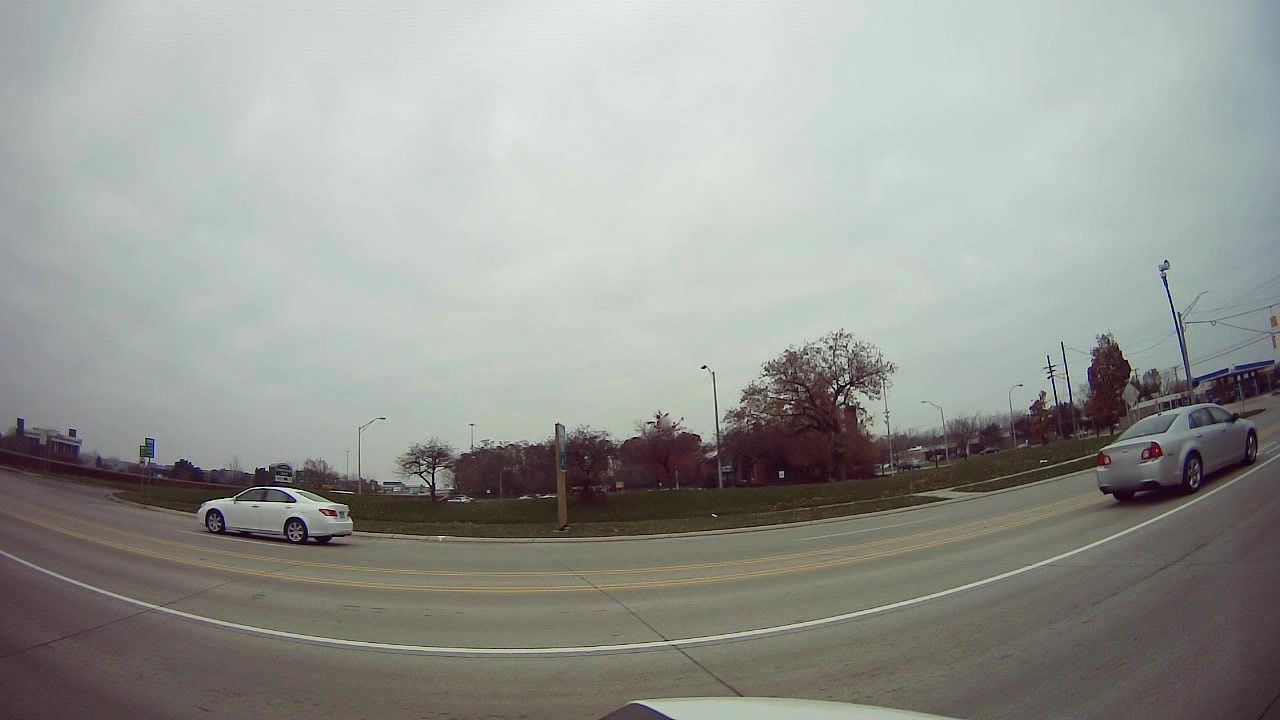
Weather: cloudy
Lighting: day
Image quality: good
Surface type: driving surface
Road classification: footway
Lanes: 6
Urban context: suburban or peri-urban
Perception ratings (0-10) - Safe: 1.37, Lively: 5.57, Beautiful: 4.13, Boring: 2.84, Depressing: 2.59, Wealthy: 1.9